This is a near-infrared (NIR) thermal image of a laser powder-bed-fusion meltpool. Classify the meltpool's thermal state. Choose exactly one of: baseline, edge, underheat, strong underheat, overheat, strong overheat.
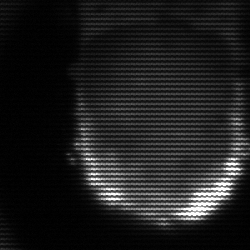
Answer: baseline